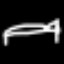
Label: bed